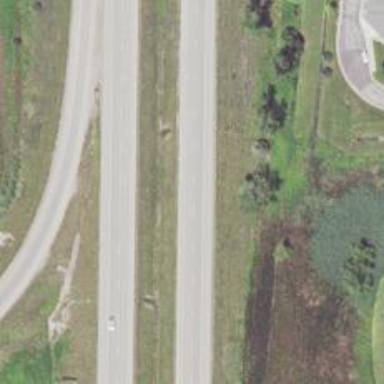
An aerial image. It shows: Asphalt motorway.